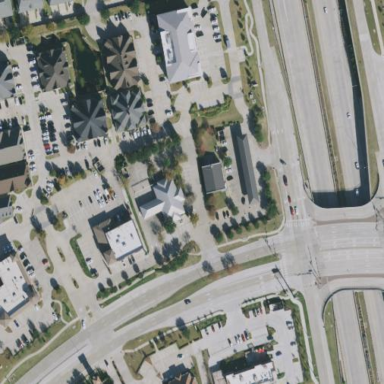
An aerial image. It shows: Retail area.